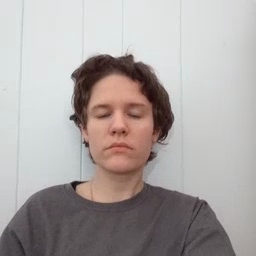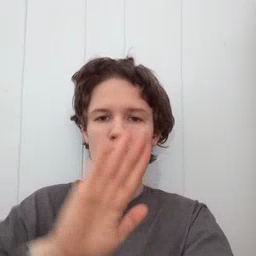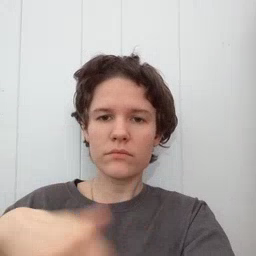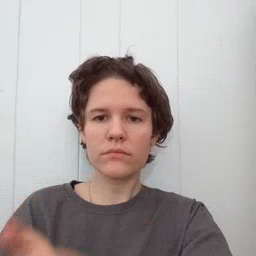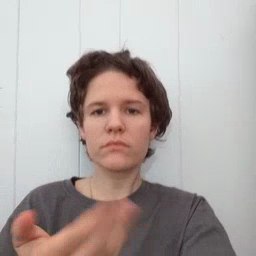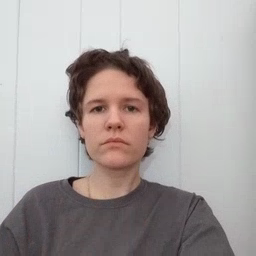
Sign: all